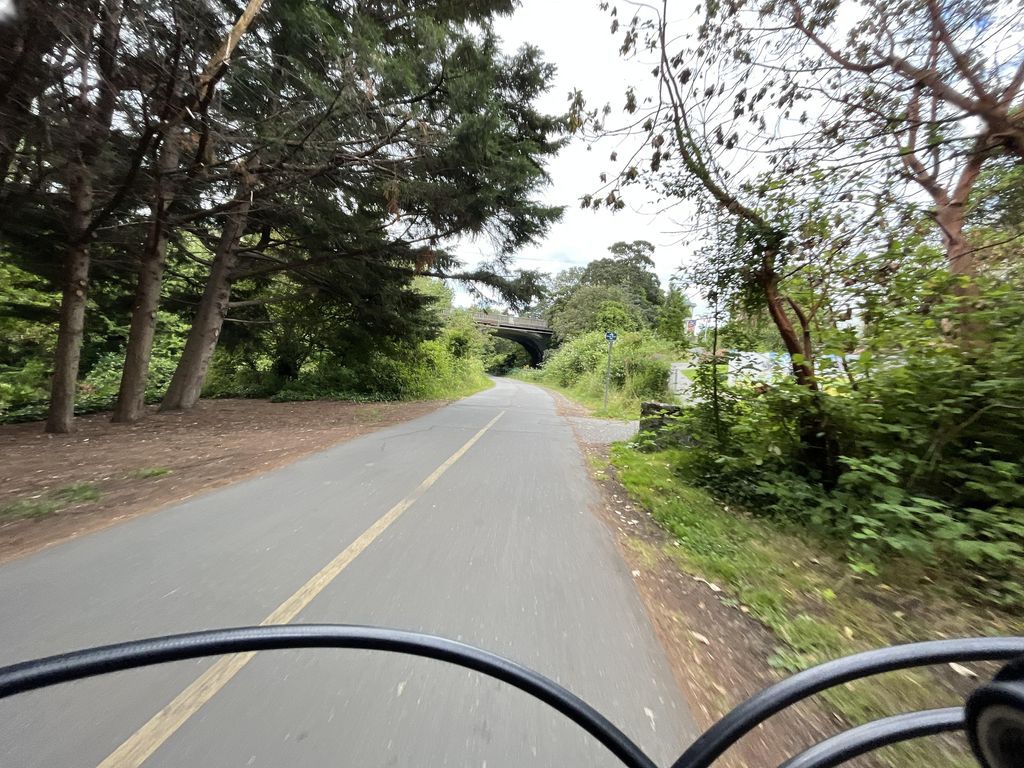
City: victoria